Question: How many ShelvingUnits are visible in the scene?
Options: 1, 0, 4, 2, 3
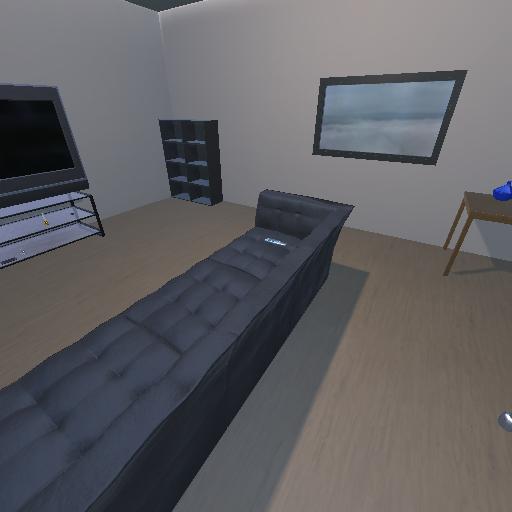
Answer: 1